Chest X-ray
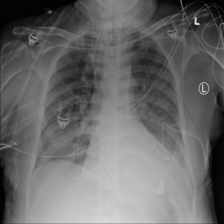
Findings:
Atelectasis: negative
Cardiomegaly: negative
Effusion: positive
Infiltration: positive
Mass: negative
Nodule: negative
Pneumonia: negative
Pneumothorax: negative
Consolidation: negative
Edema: negative
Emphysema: negative
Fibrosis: negative
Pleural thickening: negative
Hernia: negative